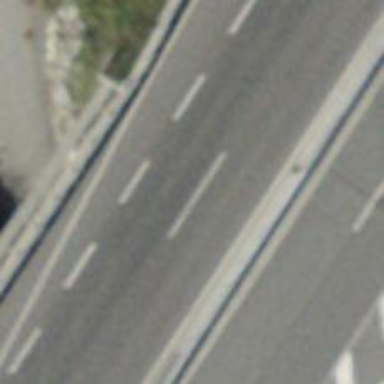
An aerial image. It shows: View of motorway.